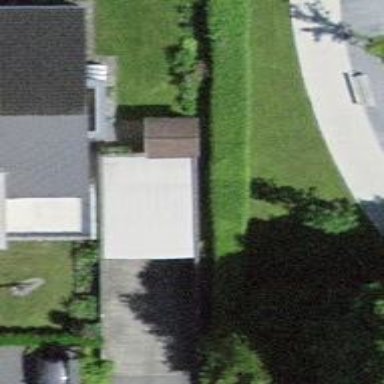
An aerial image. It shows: Wall barrier.